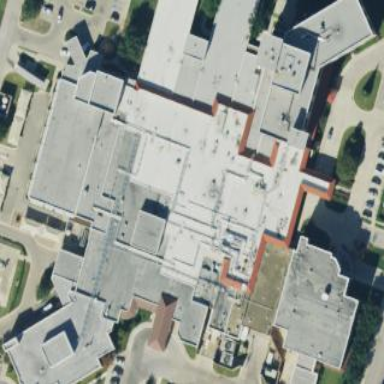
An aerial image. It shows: Hospital building.